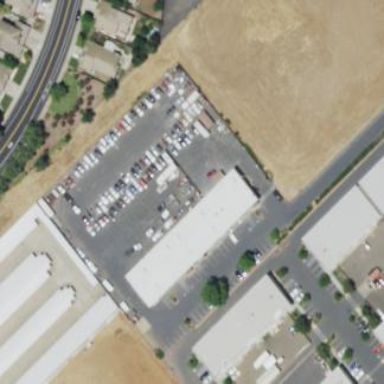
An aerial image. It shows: Car repair shop located in building.